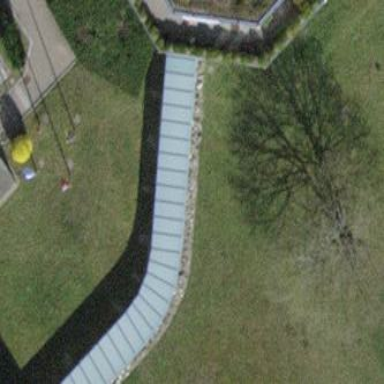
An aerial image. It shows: Close-up view of roof part of building.